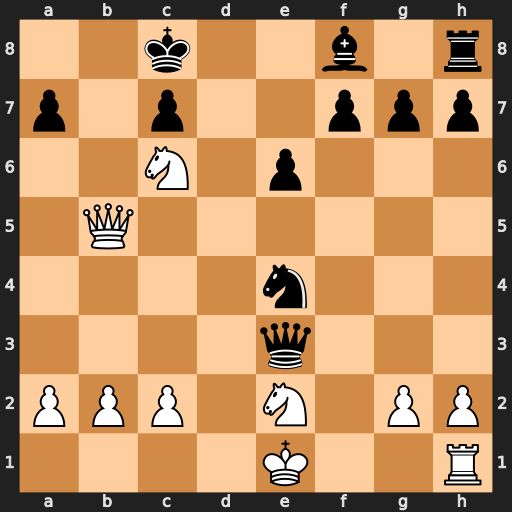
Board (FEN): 2k2b1r/p1p2ppp/2N1p3/1Q6/4n3/4q3/PPP1N1PP/4K2R
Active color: w
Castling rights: K
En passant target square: -
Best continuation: Qb8+ Kd7 Ne5+ Kd6 Nc4+